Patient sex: M
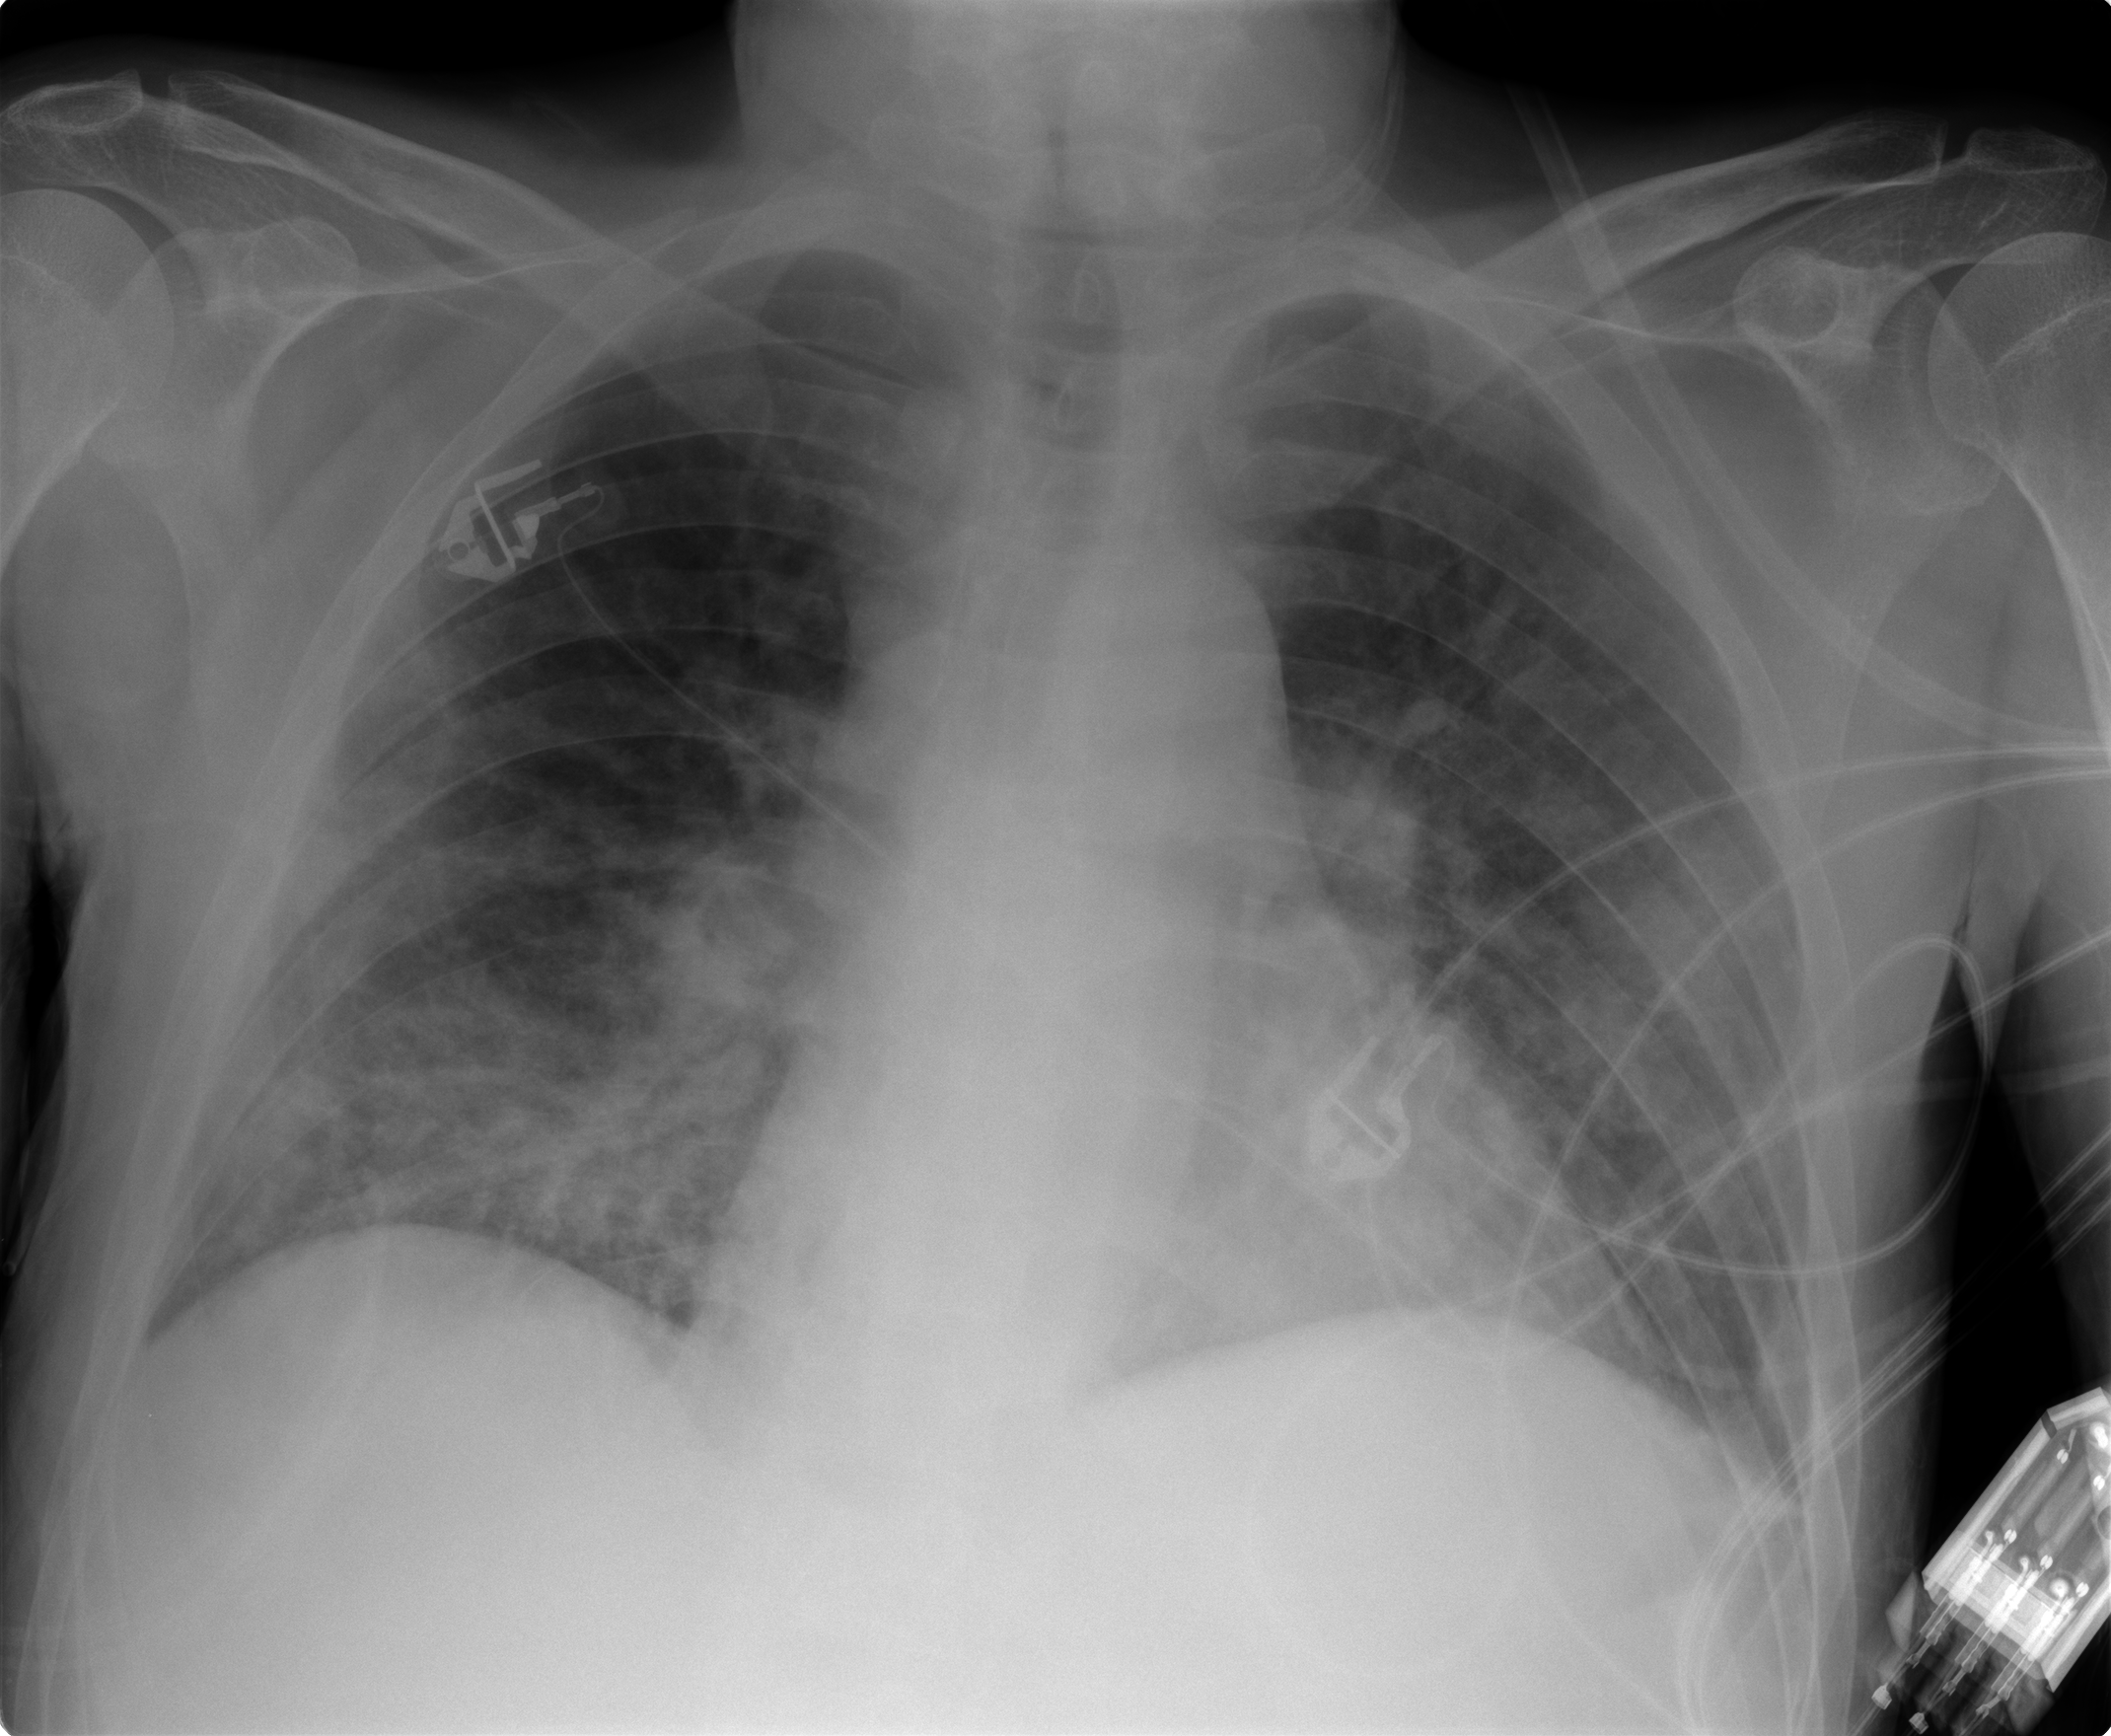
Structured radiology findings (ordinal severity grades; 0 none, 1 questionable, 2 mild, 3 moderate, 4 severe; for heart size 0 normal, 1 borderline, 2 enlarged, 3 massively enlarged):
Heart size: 0
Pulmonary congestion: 2
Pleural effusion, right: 0
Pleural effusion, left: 0
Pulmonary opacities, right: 3
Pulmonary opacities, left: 3
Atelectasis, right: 2
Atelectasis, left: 2